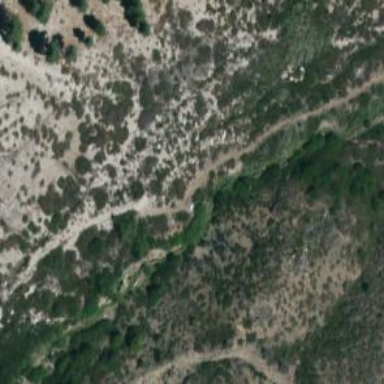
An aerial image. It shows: Path.